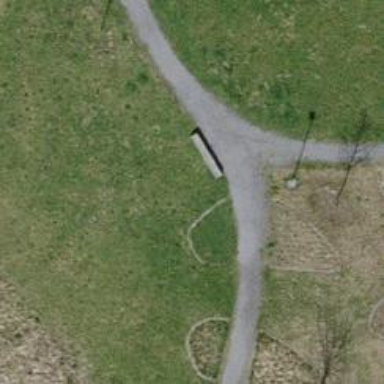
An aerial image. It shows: Bench for seating.